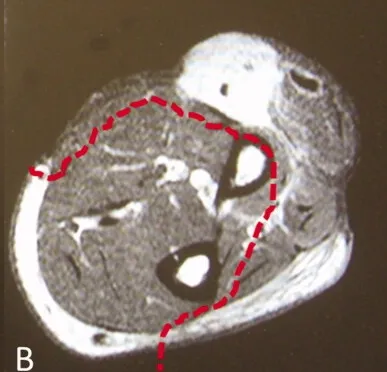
Images prior to reoperation. (B) MRI T1 weighted image with gadolinium enhancement. The dotted line indicates the extent of tumor resection. MRI: Magnetic resonance imaging.
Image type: radiology (mri)